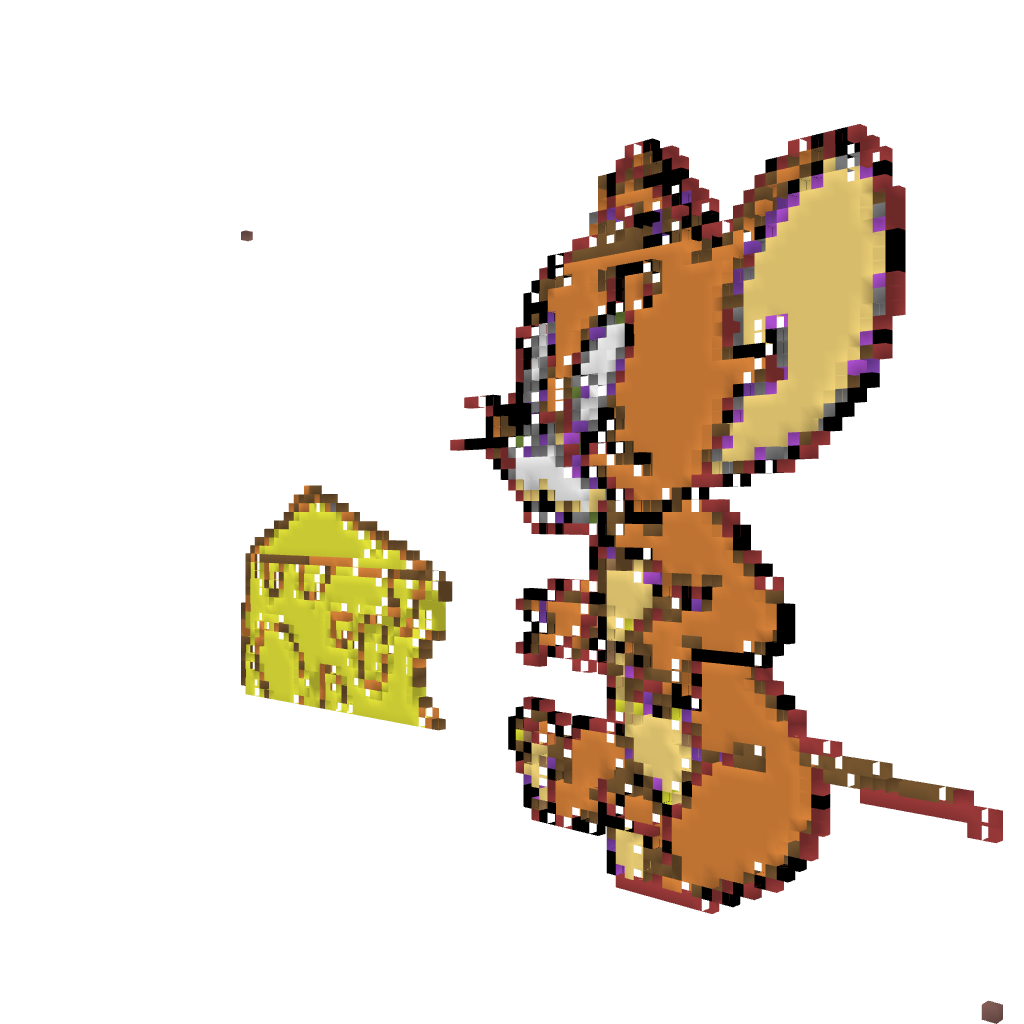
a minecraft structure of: Jerry pixel art high quality